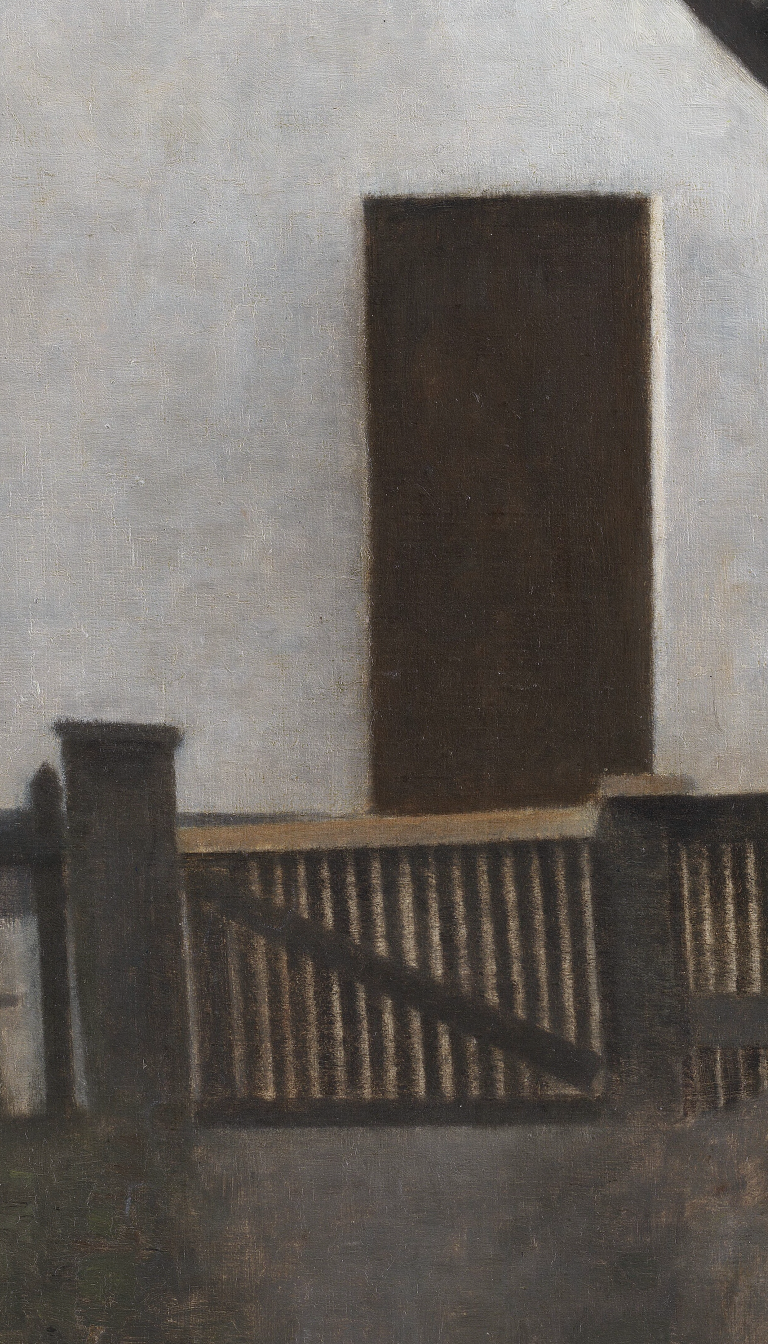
landscape painting, wide, overcast daylight, White farmhouse building exterior with dark door, wooden fence and gate post in foreground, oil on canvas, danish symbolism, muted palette